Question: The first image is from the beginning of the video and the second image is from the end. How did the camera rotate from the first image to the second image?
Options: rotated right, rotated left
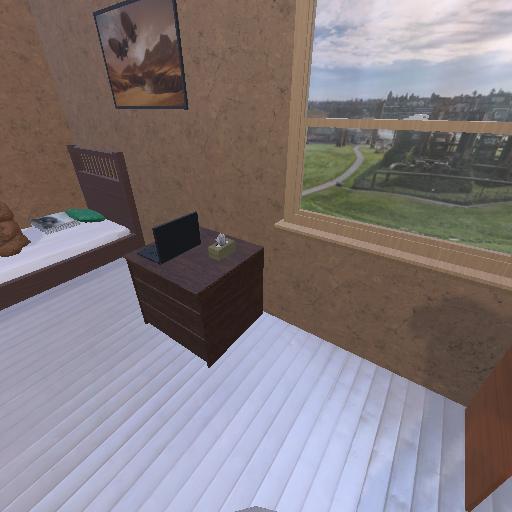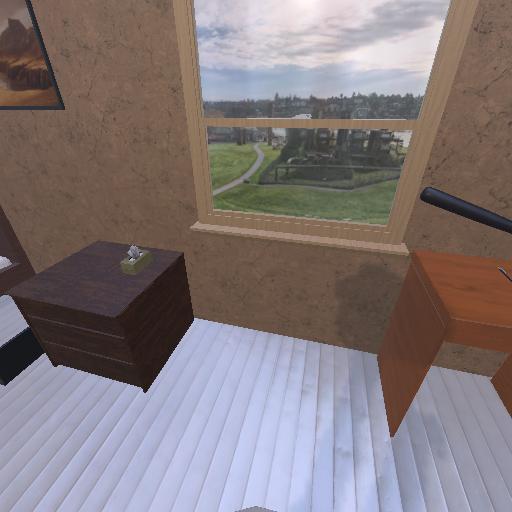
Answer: rotated right